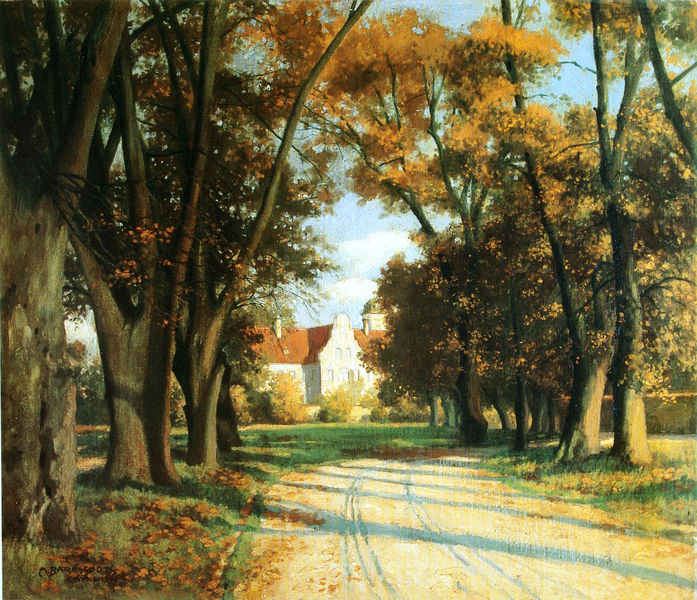
Titel: Schloßauffahrt
Künstler: Max Barascudts
Standort: München
Institution: Privatbesitz
Schlagwörter: baum, blau, blätter, dunkel, gemälde, himmel, laub, schatten, weiß, wolken, bäume, gelb, grün, landschaft, ocker, sand, äste, abend, blumen, braun, bunt, fenster, hell, licht, orange, strasse, anlage, dach, gebäude, gras, haus, park, rot, schloss, weg, wiese, wolke, beige, malerei, lang, stein, steine, weit, ast, erde, feld, ferne, horizont, häuser, natur, stamm, wind, zweige, büsche, kirche, sonne, sträucher, pflanzen, schön, kamin, schornstein, turm, früchte, garten, hellblau, sommer, biegung, fassade, schule, nachmittag, spuren, sonnenlicht, dorf, giebel, mauer, schornsteine, ziegel, allee, hecke, wise, herbst, idylle, rand, spur, wagen, kuppel, romantik, stämme, fallen, hoch, frühling, tor, fahrspuren, erker, landstrasse, bayern, kloster, türmchen, münchen, wurzel, haufen, lichtung, staub, fleck, kurve, villa, buchen, putz, glocke, herrschaftlich, ende, gut, ländlich, geäst, rinde, richtung, alle, einfahrt, zufahrt, leicht, himel, wagenspuren, wegrand, färbung, eichen, fahrspur, gabe, schief, graß, pilze, gabelung, strass, strassenrand, alleebäume, olke, kiesweg, büume, chalet, fahrtrille, fallne, herabgefallen, herbstlaub, kloser, korne, landgut, laubhaufen, linden, radspur, spurrillen, wagenspur, wegbiegung, herbstfärbung, schleissheim